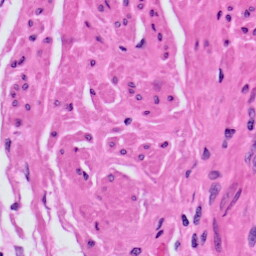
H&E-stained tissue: Prostate